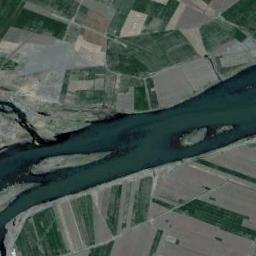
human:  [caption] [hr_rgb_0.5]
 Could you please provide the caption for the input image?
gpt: A curvy turquoise river with several small islands on both sides of the shore, With green and tan mixed fields .

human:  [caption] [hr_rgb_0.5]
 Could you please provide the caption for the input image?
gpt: Many neat places are near the river .

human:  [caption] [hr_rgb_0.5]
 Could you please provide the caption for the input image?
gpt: The dark green river with some channel bars goes through the farmland .

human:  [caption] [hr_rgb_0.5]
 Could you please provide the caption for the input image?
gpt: The river goes through bare and green farmland .

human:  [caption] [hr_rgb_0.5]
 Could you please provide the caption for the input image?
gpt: There are many farmlands near the river .